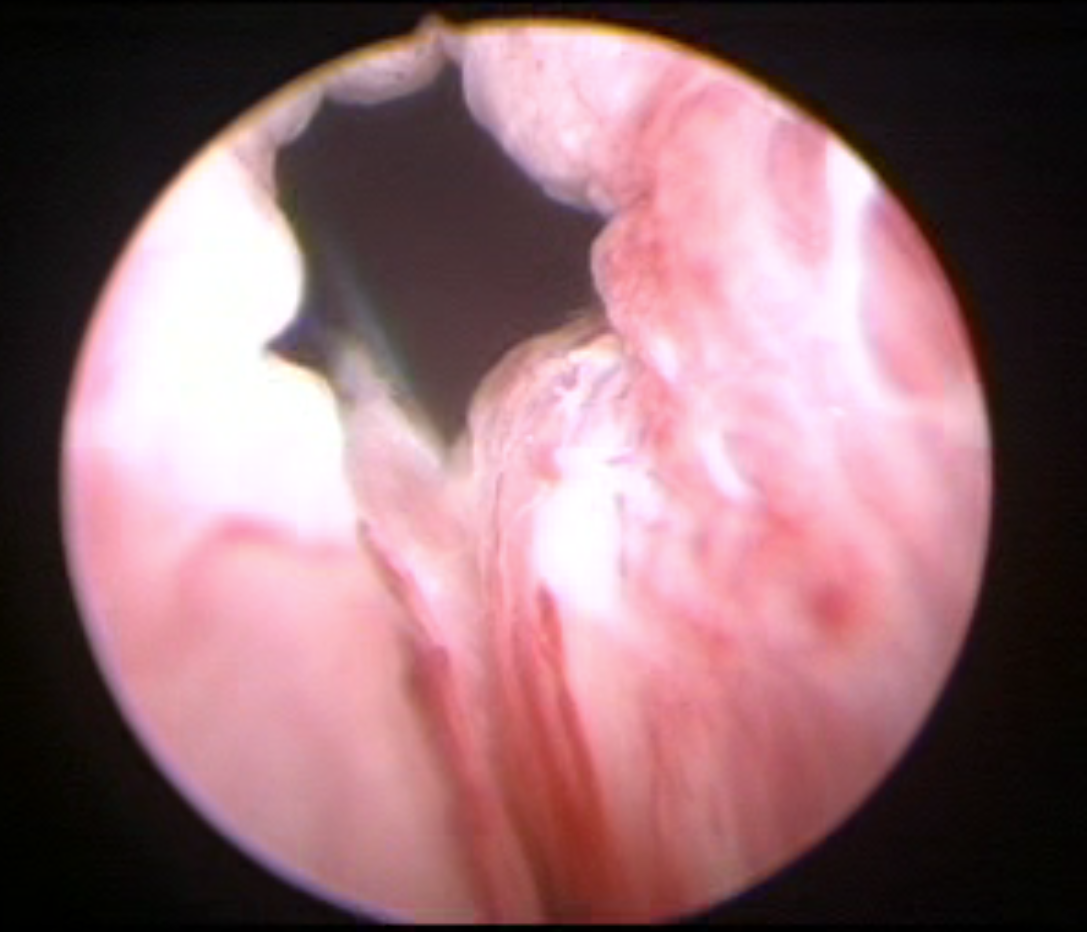
Modality: WLC
Class: Anatomical landmarks
Subclass: ProstaticUrethra
Lesion: L0
Bladder cancer association: No